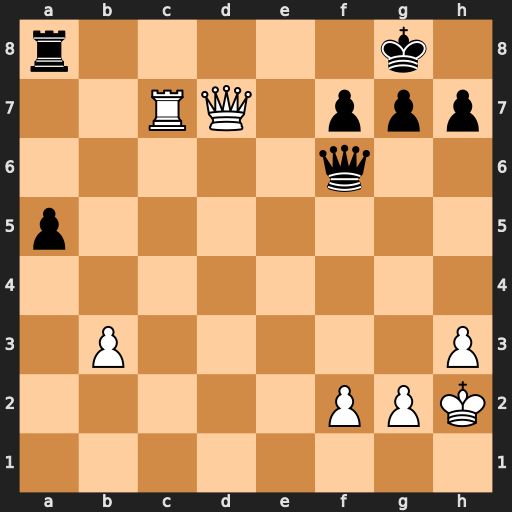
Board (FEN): r5k1/2RQ1ppp/5q2/p7/8/1P5P/5PPK/8
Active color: w
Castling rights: -
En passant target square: -
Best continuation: Rc8+ Rxc8 Qxc8+ Qd8 Qxd8#